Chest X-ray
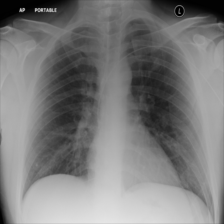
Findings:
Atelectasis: negative
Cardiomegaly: negative
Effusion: negative
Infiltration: negative
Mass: negative
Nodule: negative
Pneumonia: negative
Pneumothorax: negative
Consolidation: negative
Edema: negative
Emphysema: negative
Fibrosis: negative
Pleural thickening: negative
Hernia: negative